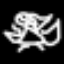
Label: angel